Interaction volume radius: 5 \u00c5
Interaction volume height: 25 \u00c5
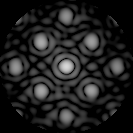
Disorder parameter: 0.2194